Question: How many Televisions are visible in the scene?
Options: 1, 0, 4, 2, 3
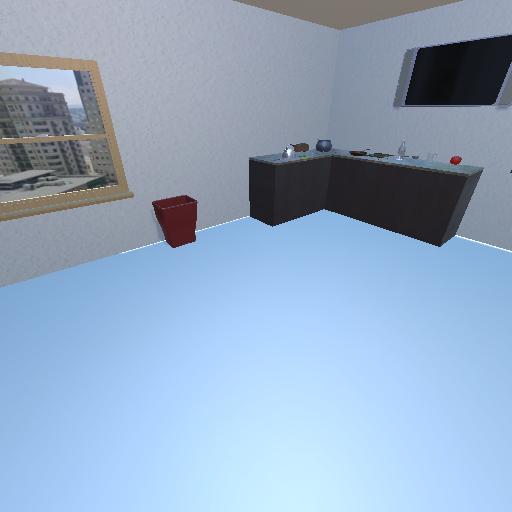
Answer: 1